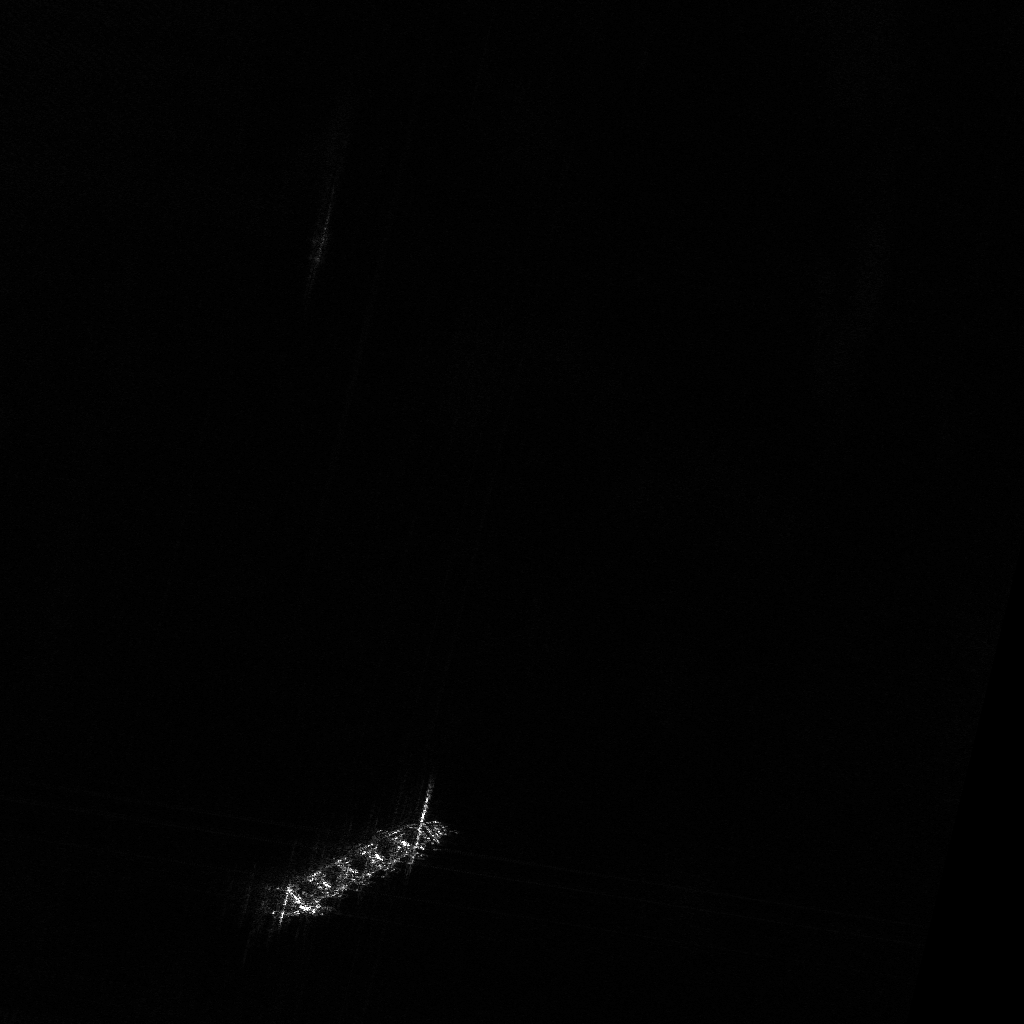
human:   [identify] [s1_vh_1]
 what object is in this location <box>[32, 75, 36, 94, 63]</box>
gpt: <ref>1 medium ore-oil at the bottom</ref>